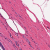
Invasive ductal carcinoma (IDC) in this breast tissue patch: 0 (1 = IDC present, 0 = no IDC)